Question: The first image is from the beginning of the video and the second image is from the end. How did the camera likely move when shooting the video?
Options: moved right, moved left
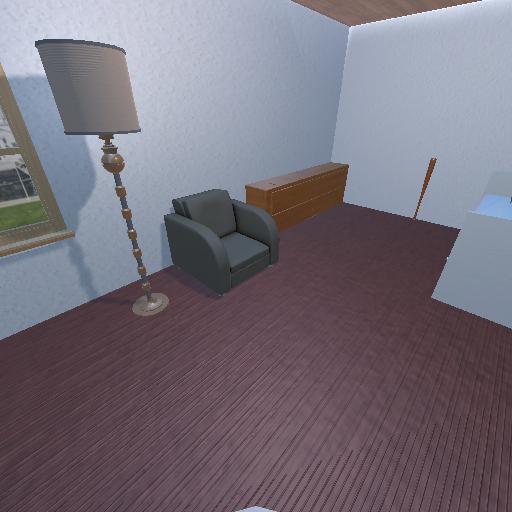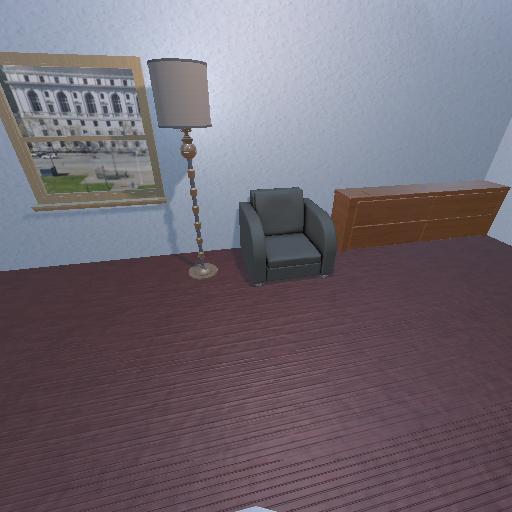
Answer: moved right